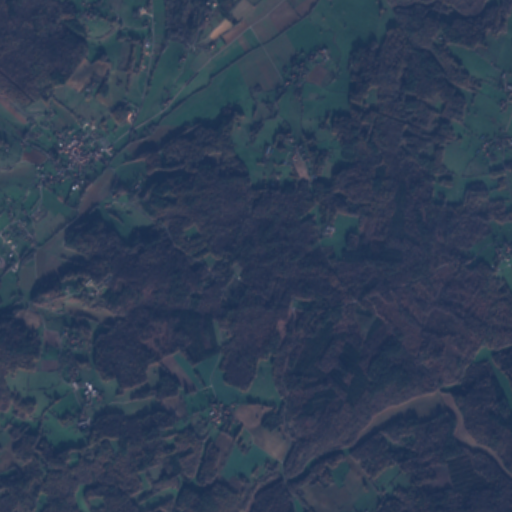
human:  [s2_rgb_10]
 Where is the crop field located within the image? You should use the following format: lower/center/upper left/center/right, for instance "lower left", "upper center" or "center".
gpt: The crop field is located in the upper of the image.
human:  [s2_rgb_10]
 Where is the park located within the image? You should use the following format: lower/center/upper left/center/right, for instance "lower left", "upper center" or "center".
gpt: The park is located in the upper left of the image.
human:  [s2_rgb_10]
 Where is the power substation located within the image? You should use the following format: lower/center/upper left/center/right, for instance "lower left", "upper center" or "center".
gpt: The power substation is located in the upper left of the image.
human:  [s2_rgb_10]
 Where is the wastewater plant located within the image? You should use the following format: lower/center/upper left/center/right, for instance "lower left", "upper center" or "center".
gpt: The wastewater plant is located in the center left of the image.
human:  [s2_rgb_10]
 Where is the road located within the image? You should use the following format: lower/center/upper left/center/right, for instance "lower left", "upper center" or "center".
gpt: There is no road in the image.